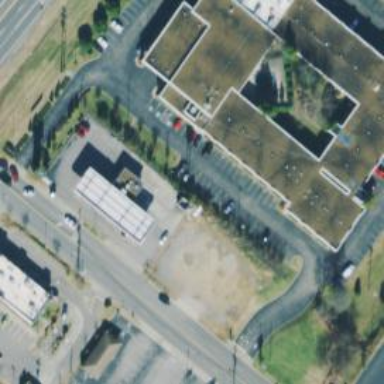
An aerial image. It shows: Parking lot with dirt surface designated for park and ride buses.